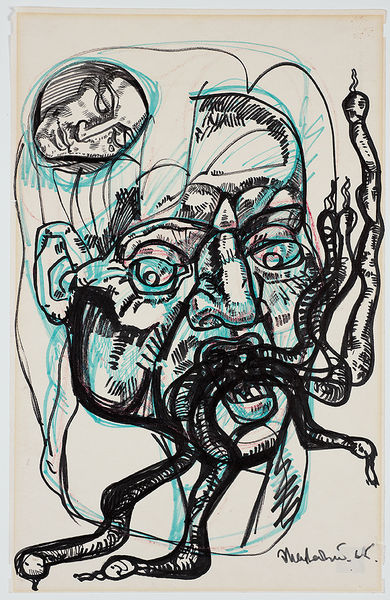
Titel: Slander, Slander
Künstler: Ernst Neizvestnyi (Neizvestny)
Standort: Amherst (Massachusetts, USA)
Institution: Mead Art Museum, Amherst College
Schlagwörter: blue, men, white, black, expressionism, face, green, nose, portrait, print, man, ear, head, german, eyes, drawing, paper, expression, mouth, snakes, abstract, ears, thinking, lines, lips, sleep, cheek, anger, angry, scared, skull, heads, moustache, snake, surreal, fear, horror, teeth, tears, signed, rears, worms, snakes from mouth, rage, cheeck, eyes nose, screaming, tounge, hiss